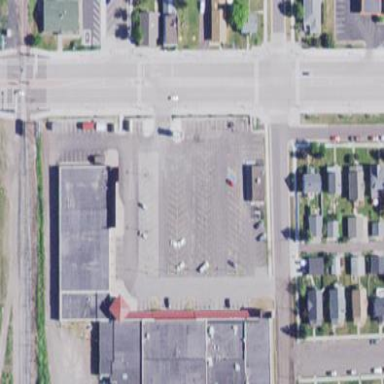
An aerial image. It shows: Retail building.